Question: I've been trying to use Tesseract to identify some digits in a series of images and after scouring for advice I've made a number of improvements. So far I've attempted the following steps:
- - - -
The numbers are all identical in shape and perfectly aligned, though their edges are somewhat jagged. Example processed images:

Tesseract does okay with these, but it often confuses 8 for 3, 6 for 5, 9 for 5.
I've been looking a little at different ways to smooth the image and trying different scales, but I'm also wondering if it makes more sense to just go through the process of training Tesseract. With only 10 possible values that are always almost identical, it seems like it shouldn't be too hard for it to learn to recognize them, but training Tesseract also seems like a huge pain.
Any suggestions on how to get the final bit of accuracy out of Tesseract on these images?
I'm using tess4j and Java, so Java-specific suggestions and libraries are especially appreciated. While I'm willing to implement algorithms myself, I'd hate to reinvent the wheel.
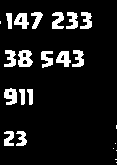
Answer: I tried a few more preprocessing ideas without making much progress, including various types of greyscale, image color inversion, resizing and alternate binarization strategies. None of these were improved over my original, non-resized binarization. Ultimately I decided to give Tesseract training a go. I followed the instructions here:
<URL>
I had a hard time finding any programs to help that actually worked in windows 64-bit and ended up doing most of the work by hand. I used jTessBoxEditor to edit the manually generated .box files, though I also did some editing in a text editor to add entries for missing characters the box file generator missed. I only have these small tiffs to work off of, so my training files don't meet the Tesseract wiki guidelines, but oh well.
I got some errors when using box.train:
'''
FAIL! apply_boxes BOXFILE LINE ... failure! COULDN'T FIND A MATCHING BLOB
'''
After unproductive googling I decided to ignore them and press on.
I got more errors when trying to run cntraining:
'''
Error: Illegal number of feature sets!
signal_termination_handler:Error:Signal_termination_handler called:Code 3001
'''
After MORE unproductive googling, I basically tried omitting each of my .tr files in turn to see which one caused the problem. Eventually I was able to complete cntraining with 1 missing file. I have no idea what effect this has on my output, but again I decided to just ignore it and keep going.
I ran into another problem running combine_tessdata:
'''
Error opening unicharset file
Error combining tessdata files into foo.traineddata
'''
This was because I needed to put my lang prefix before the unicharset file, which the tutorial didn't instruct me to do. After doing that, I successfully built traineddata file. With no idea whether it would work, I dropped it into my tessdata directory, switch my language to the new trained language and tried again.
VOILA, it was perfect. It seems to now recognize my digits with 100% accuracy (at least across my limited sample size). The only preprocessing I'm doing is binarizing the images and no further cleanup or rescaling.
So, apparently with a small charset, manually training is worth the trouble. Took me probably 3 hours to muddle through finding tools that work and kludging my way through the process. For reference, I started with 14 tifs similar to those in my initial post. Four of them had one error or another along the way, plus the 1 I omitted from cntraining (but not from anything else..?), so like.. 9 and 2/3 images for training. It apparently was enough, thanks to the consistency of my characters.